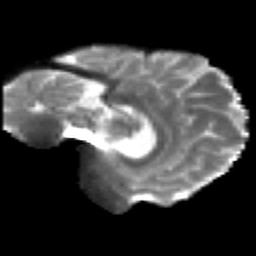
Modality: T2w
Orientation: sagittal
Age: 33
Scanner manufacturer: siemens
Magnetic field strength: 3 T
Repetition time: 2.2 s
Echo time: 0.084 s